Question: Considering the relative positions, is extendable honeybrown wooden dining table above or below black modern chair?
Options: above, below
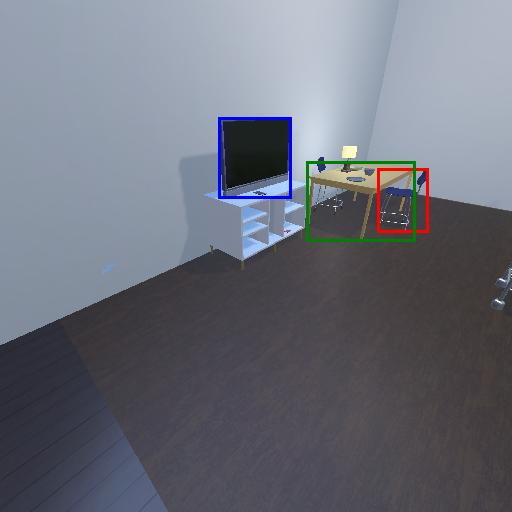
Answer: above